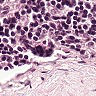
Metastatic tissue present: no